Field crop: maize
Growth stage: 2
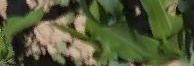
Species: maize